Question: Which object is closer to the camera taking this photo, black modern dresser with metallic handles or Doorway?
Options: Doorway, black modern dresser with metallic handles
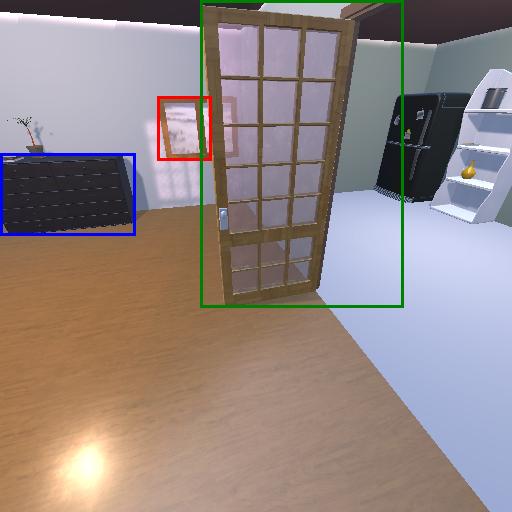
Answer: Doorway